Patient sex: F
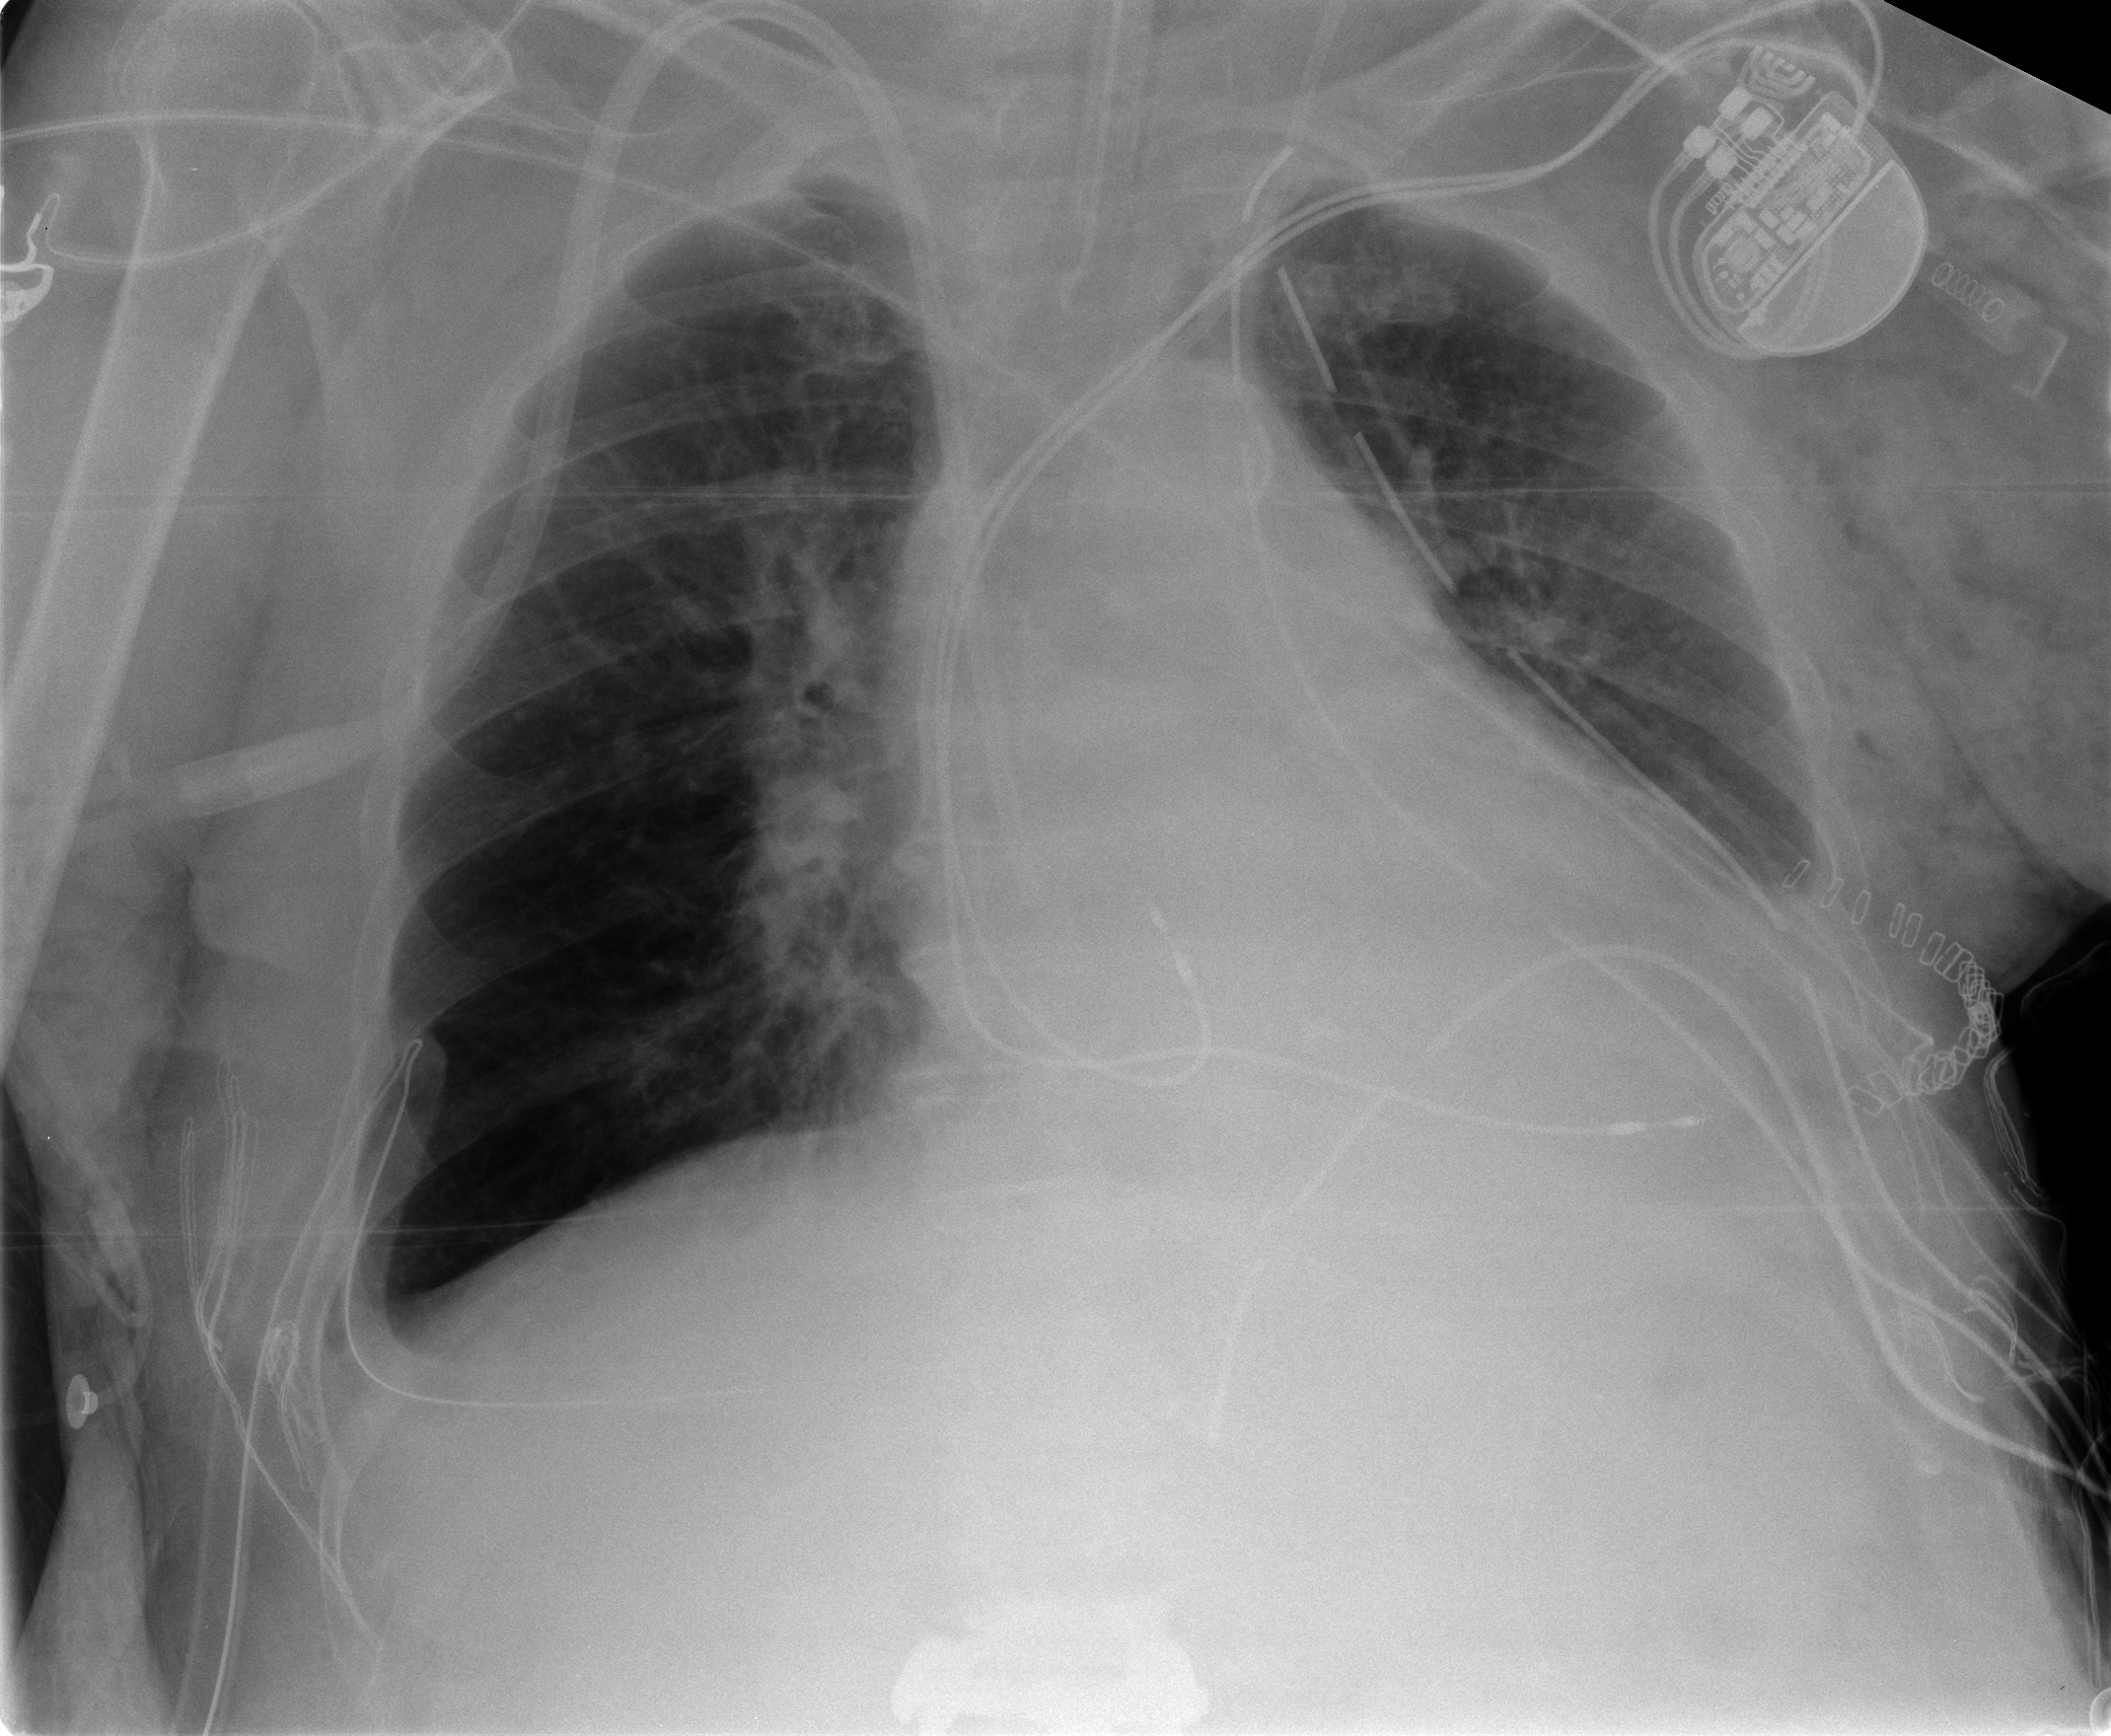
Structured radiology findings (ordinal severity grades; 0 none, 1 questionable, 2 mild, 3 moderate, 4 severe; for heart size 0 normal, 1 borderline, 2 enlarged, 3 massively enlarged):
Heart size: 2
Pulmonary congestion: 2
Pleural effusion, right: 4
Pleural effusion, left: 2
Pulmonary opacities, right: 0
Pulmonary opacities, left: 0
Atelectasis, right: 0
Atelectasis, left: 2